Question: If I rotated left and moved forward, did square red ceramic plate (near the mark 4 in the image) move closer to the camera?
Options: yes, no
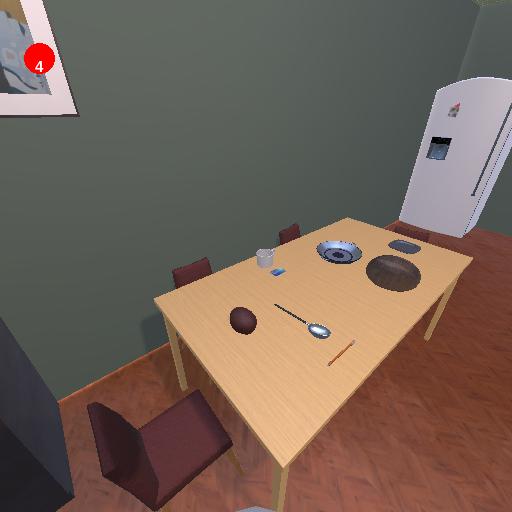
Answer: yes